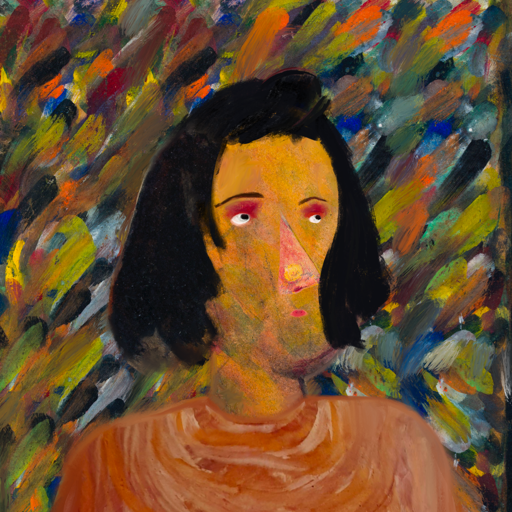
Background: An_Impression, Head And Neck Side: Gypsy_Mother, Face Side: Irani, Bust: Pious_Lady, Hair Side: Mosgoul, Head Accessory: Blank, Second Necklace: Blank, Necklace: Blank, Baby: Blank